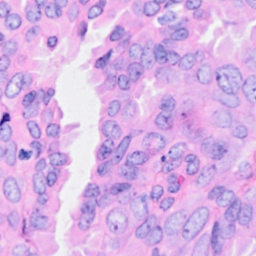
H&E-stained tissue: Breast